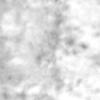
Label: no_change